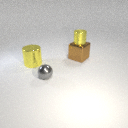
large brown metal cube to the right of large yellow metal cylinder